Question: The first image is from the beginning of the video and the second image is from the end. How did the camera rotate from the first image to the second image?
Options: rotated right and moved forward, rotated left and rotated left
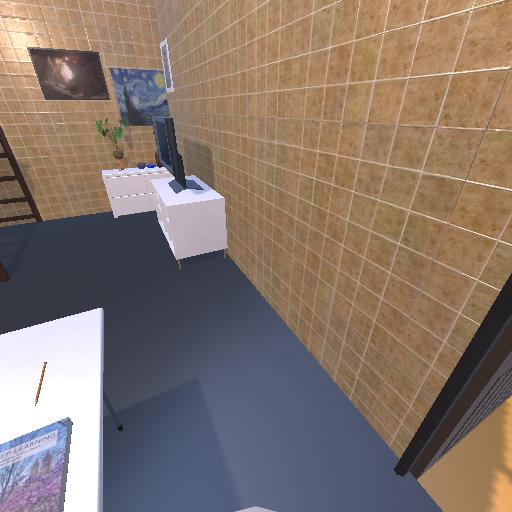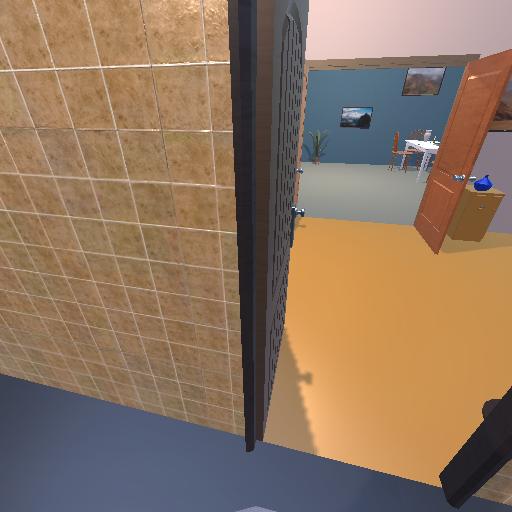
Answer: rotated right and moved forward